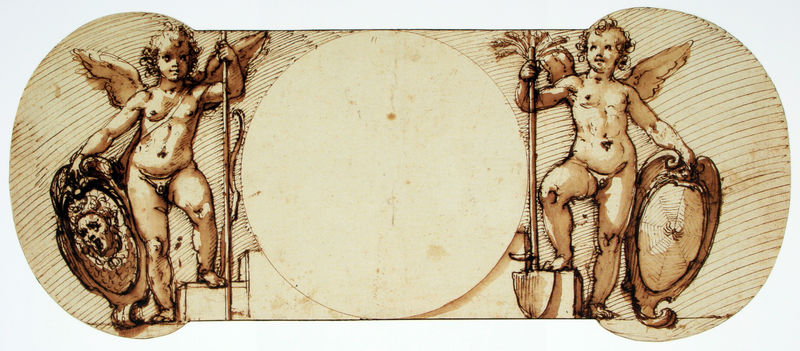
Titel: Weisheit und Sorgfalt
Künstler: Federico Zuccari
Standort: Los Angeles
Institution: The J. Paul Getty Museum
Schlagwörter: akt, baum, flügel, hand, kopf, nackt, schatten, akte, braun, mitte, mund, nacht, skizze, zeichnung, beige, gesicht, halten, rahmen, stehen, sonne, pose, pflanzen, locken, kinder, kreis, oval, rund, engel, putte, putto, bogen, zwei, stab, jungen, knaben, graphik, schattierung, linien, empore, treppe, inschrift, streifen, stufe, stufen, socken, nackte, podest, geschlecht, striche, penis, schild, tusche, fuss, linie, scheibe, schraffur, illustration, schilder, kreise, entwurf, löwenkopf, litographie, wappen, voluten, männlich, medusa, gärtner, löwe, speer, stange, ähren, amor, putten, babies, allegorien, putti, pfeil, rötel, sieger, schaufel, spaten, michelangelo, gouache, schilde, sinnbild, glied, seitwärts, spinne, kreisform, spinnennetz, alte meister, pimmel, gesischt, bogel, spinnwebe, zwei engel, speerträger, anbringung, zwei engek